Field crop: tomato
Growth stage: 2
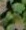
Species: solanum